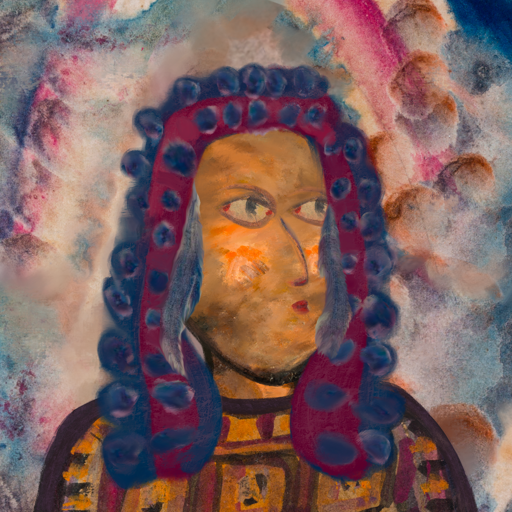
Background: Rupkatha, Head And Neck Side: Gypsy_Queen, Face Side: GypsyMother, Bust: Doll, Hair Side: Hill_Girl, Head Accessory: Blank, Second Necklace: Blank, Necklace: Blank, Baby: Blank